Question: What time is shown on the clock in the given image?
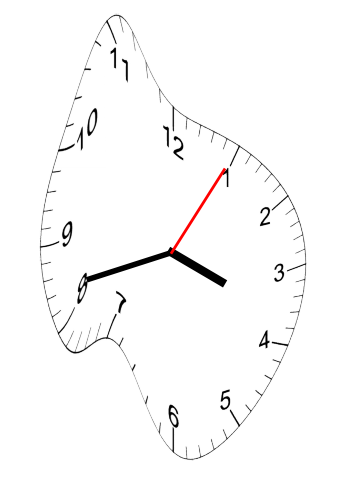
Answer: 03:42:05